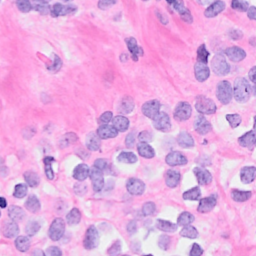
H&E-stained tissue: Breast